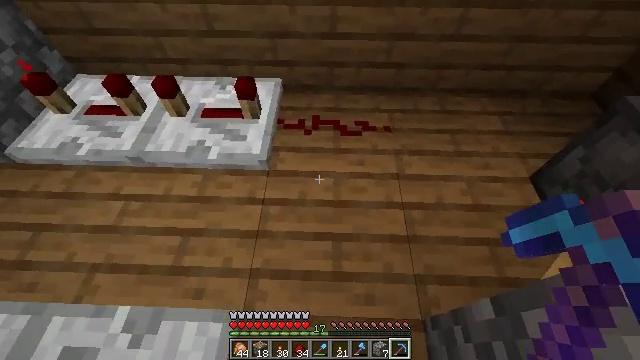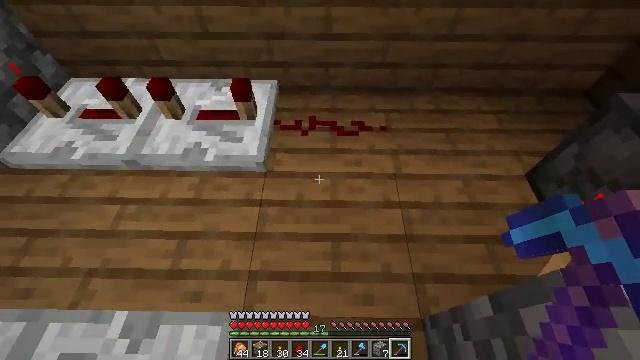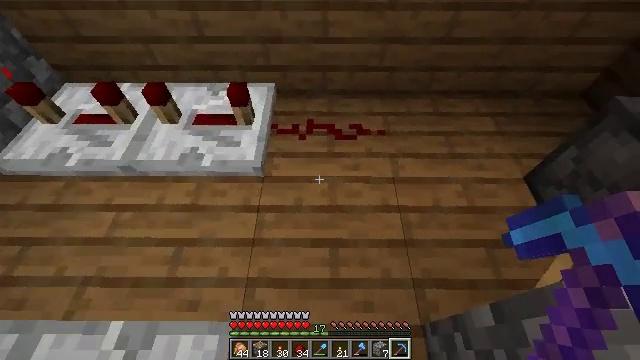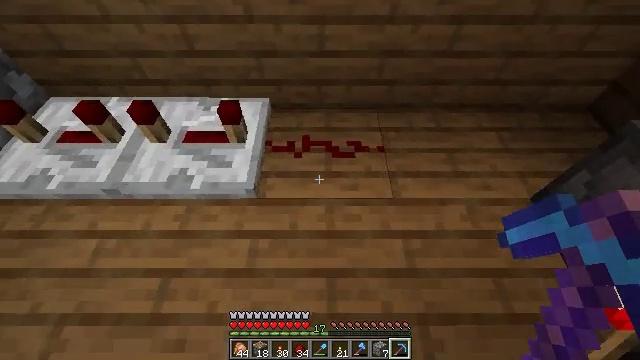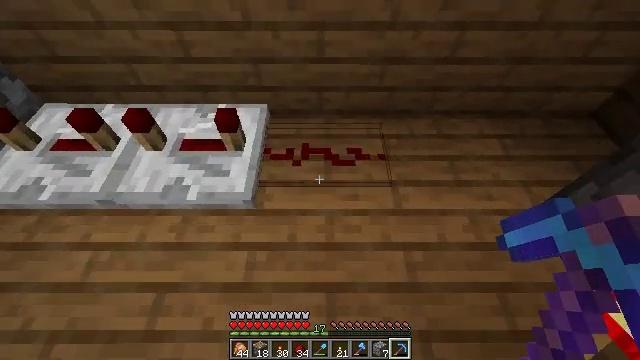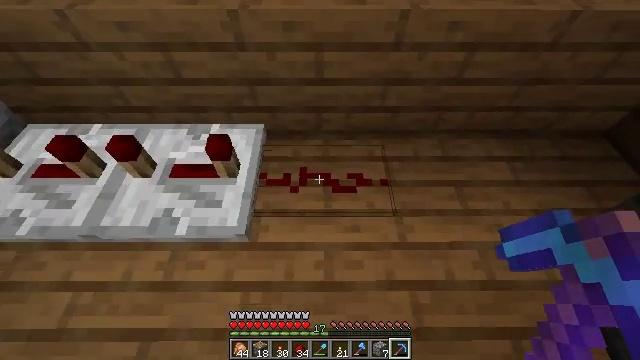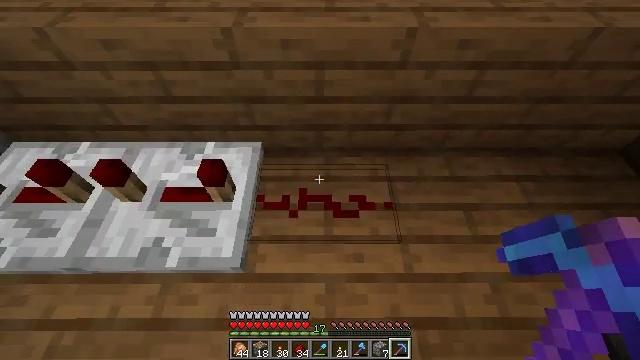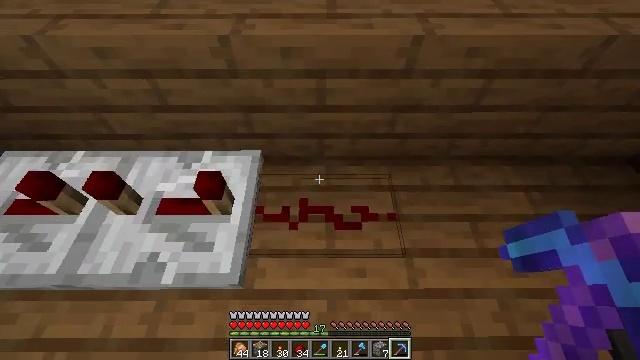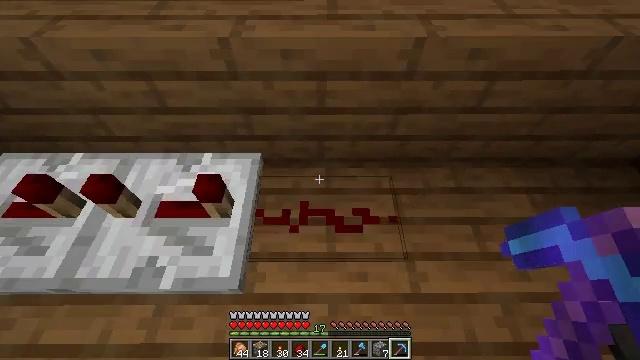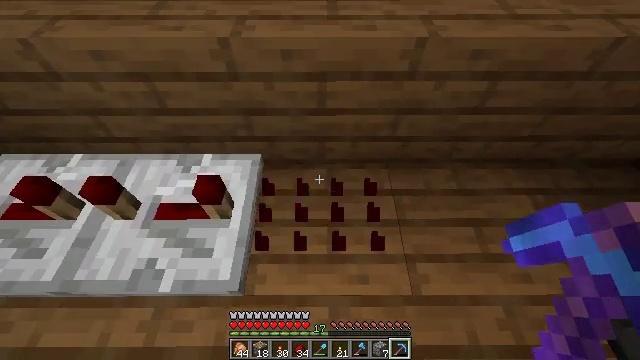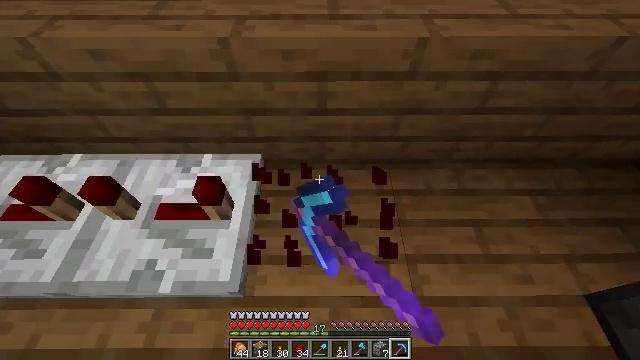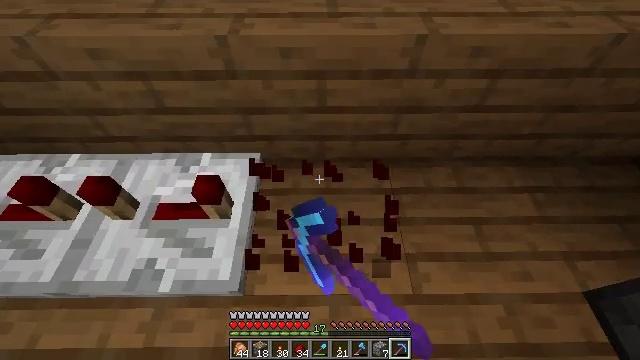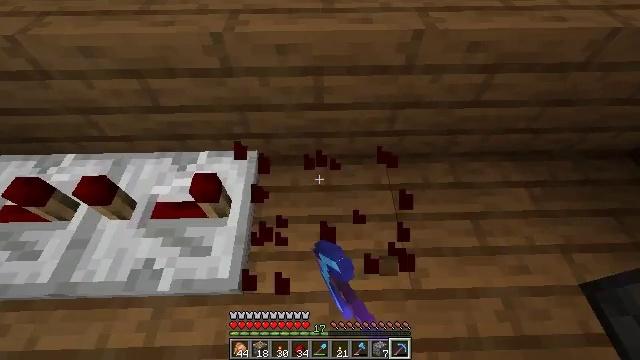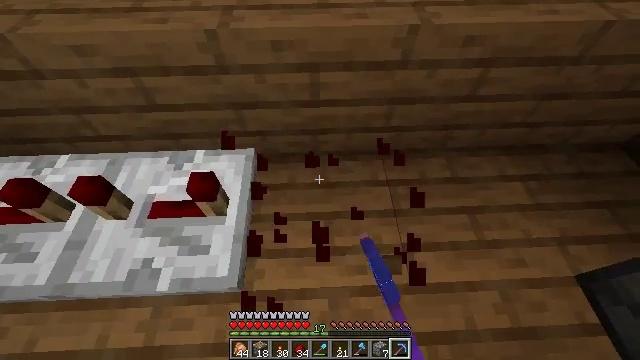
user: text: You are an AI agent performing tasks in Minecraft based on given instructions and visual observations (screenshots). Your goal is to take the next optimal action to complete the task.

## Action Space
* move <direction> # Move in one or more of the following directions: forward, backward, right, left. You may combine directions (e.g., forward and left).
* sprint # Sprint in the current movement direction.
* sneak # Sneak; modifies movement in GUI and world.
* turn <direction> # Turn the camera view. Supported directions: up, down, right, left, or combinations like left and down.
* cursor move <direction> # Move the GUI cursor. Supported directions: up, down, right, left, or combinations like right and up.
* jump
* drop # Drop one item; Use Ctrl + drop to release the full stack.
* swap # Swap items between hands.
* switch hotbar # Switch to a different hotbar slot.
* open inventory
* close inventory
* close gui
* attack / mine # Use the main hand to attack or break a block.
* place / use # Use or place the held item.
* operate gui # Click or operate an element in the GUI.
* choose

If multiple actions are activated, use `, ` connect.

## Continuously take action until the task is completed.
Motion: motion action
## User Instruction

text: Collect redstone wire by mining it.
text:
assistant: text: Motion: turn right
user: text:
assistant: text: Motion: move forward
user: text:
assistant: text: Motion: move forward
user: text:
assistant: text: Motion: move forward
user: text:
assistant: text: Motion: move forward
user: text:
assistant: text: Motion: no_op
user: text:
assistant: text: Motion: no_op
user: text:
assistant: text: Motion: no_op
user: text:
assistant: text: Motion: attack / mine
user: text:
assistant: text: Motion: attack / mine
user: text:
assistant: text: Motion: no_op
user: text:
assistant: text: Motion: no_op
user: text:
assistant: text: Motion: turn right
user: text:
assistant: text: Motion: no_op